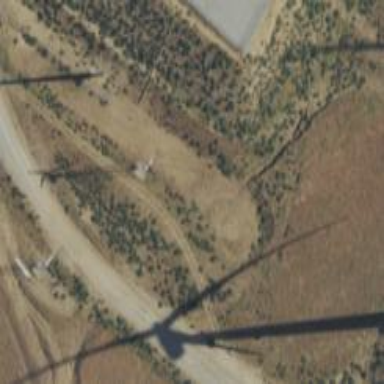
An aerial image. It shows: Wind power generator.